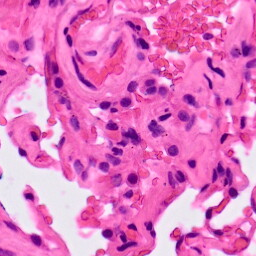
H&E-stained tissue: Lung